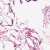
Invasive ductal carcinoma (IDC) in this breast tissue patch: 0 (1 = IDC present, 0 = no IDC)